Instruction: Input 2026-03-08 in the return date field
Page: home
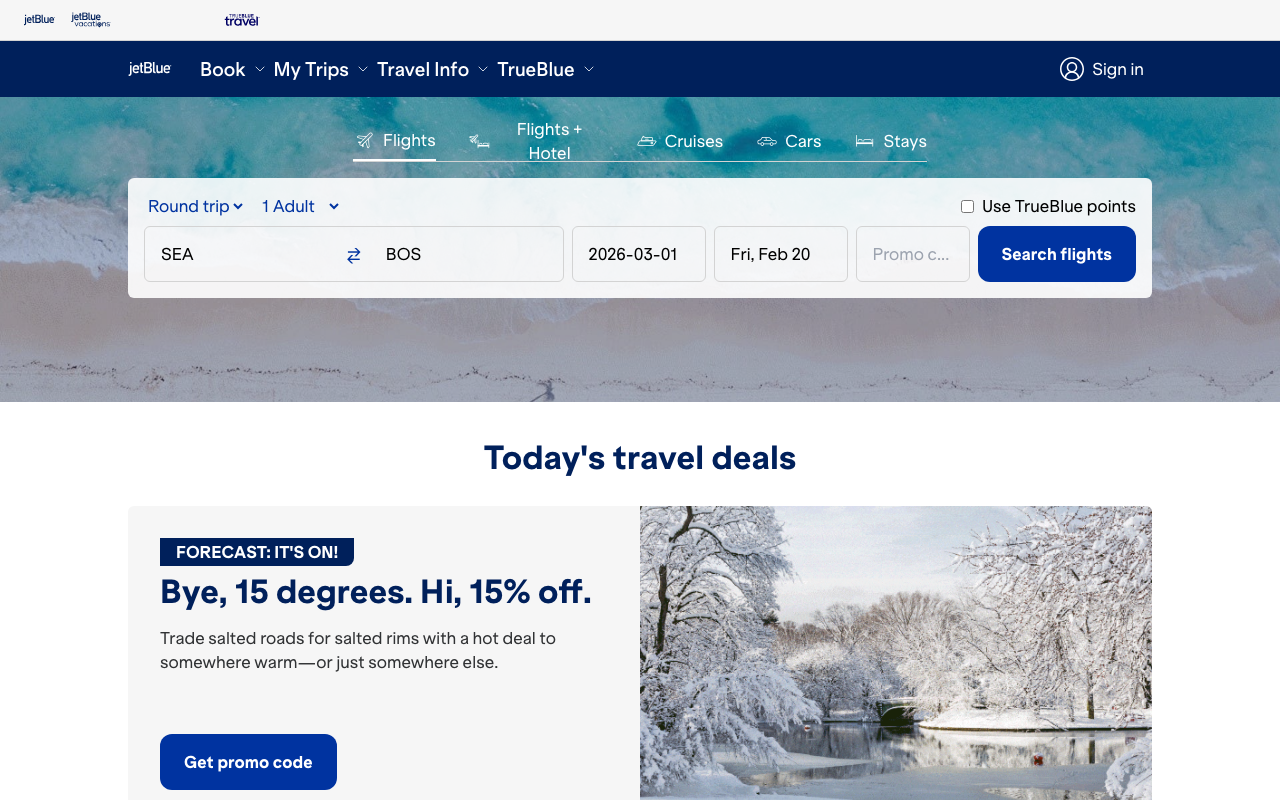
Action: type